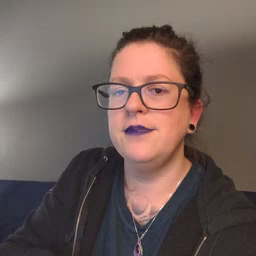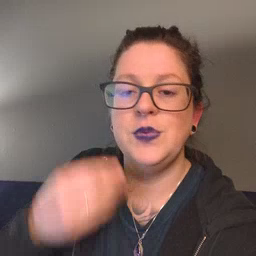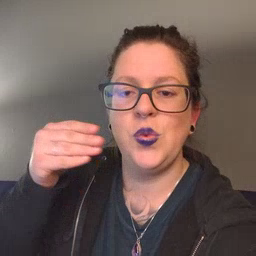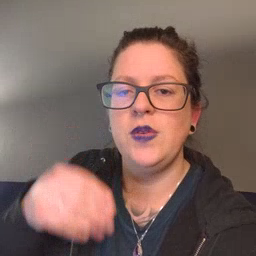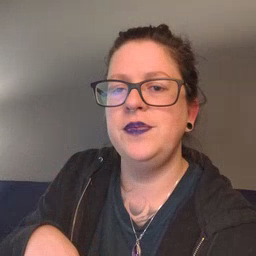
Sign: store